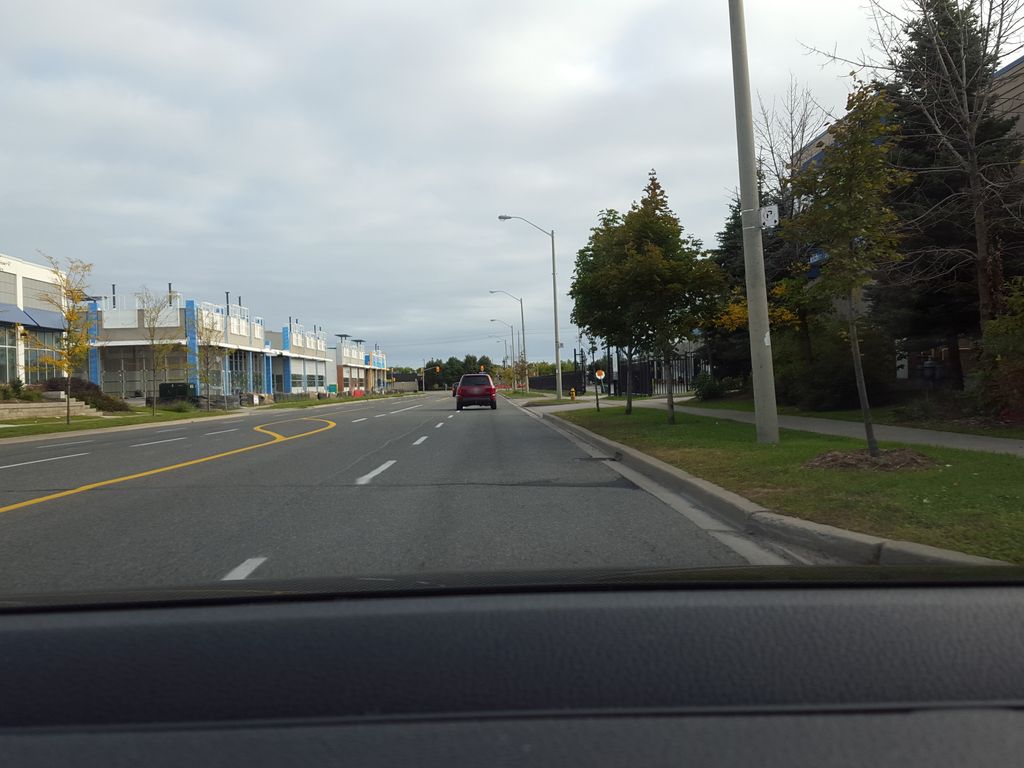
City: toronto